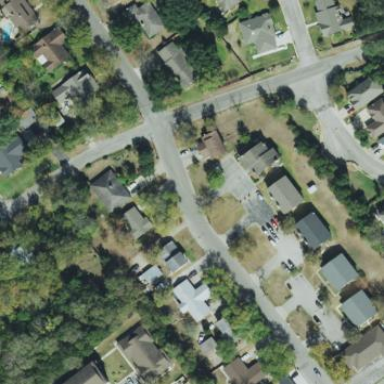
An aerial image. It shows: Residential area consisting of single-family homes.